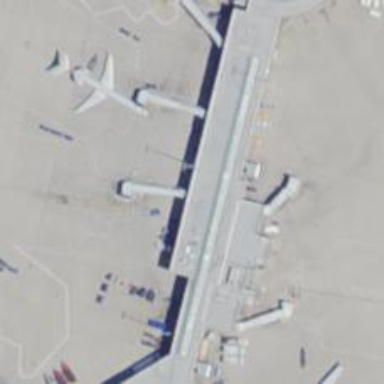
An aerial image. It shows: Airport gate.